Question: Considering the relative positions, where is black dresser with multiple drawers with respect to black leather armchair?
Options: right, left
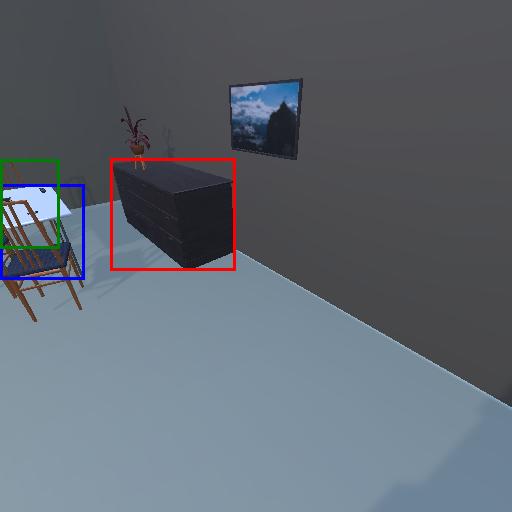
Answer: right